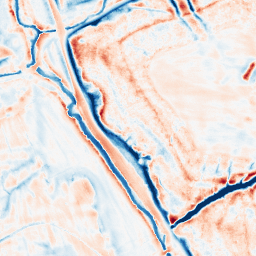
Category: edge_preserving
Decomposition family: bilateral
Decomposition parameters: d: 21
sigma_color: 50
sigma_space: 50
Upsampling method: cubic_catmull_rom
Upsampling parameters: scale: 4
Upsampling scale: 4